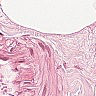
Metastatic tissue present: no